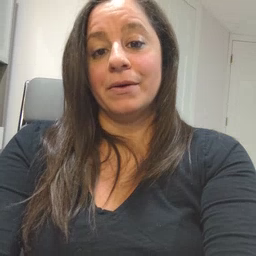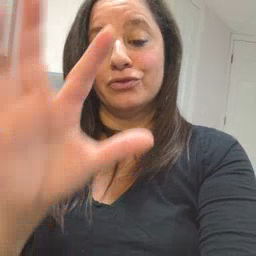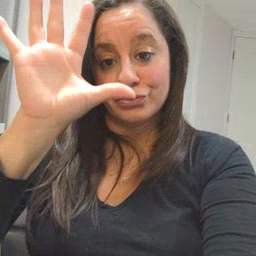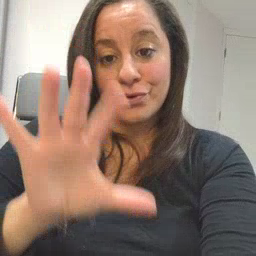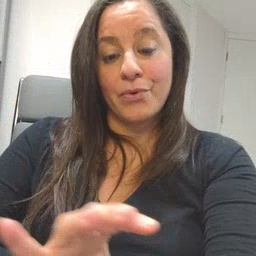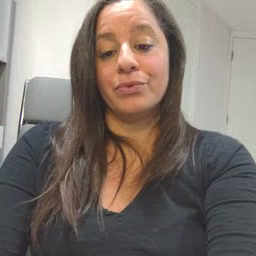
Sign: snow